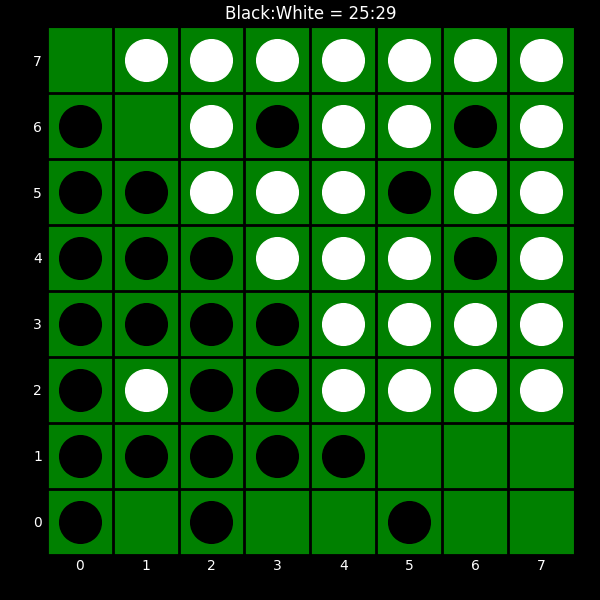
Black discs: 25
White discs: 29